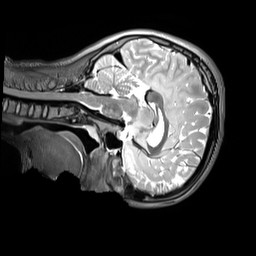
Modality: T2w
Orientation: sagittal
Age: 11
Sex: female
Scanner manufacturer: siemens
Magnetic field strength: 3 T
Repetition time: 3.2 s
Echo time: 0.408 s